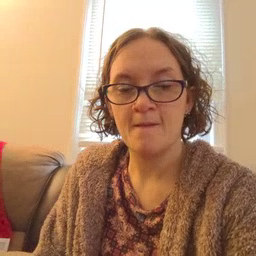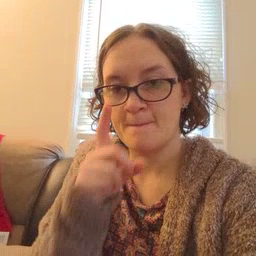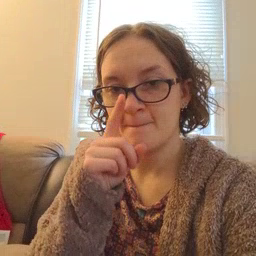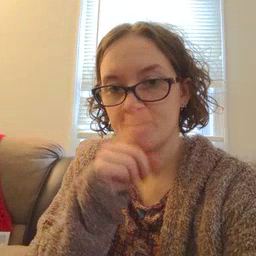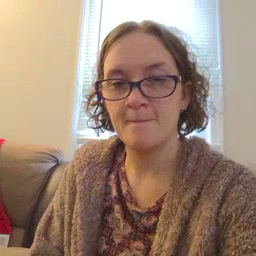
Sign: mouse